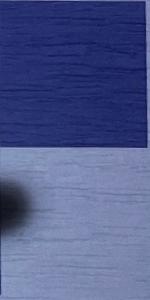
Label: Empty